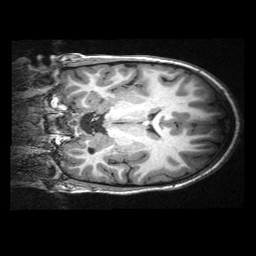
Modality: T1w
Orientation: coronal
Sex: male